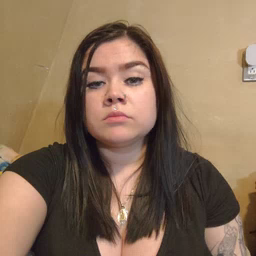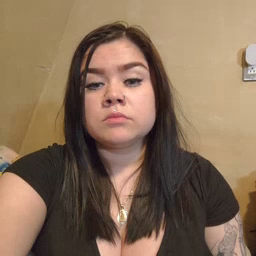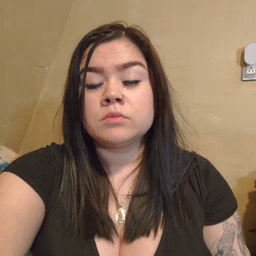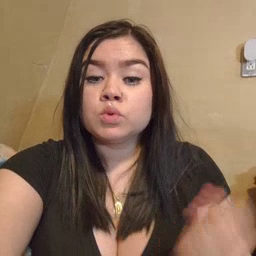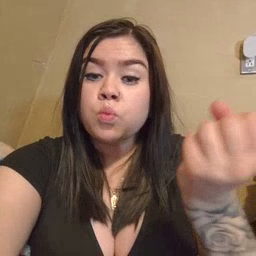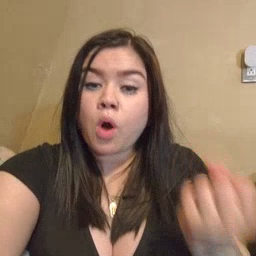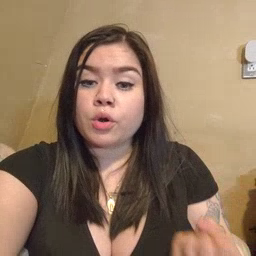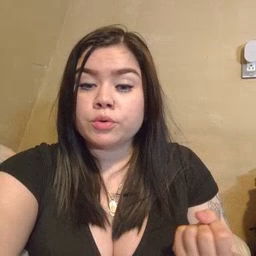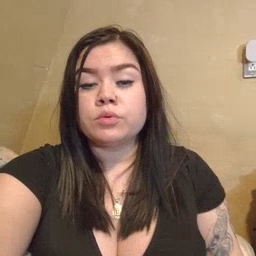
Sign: drawer